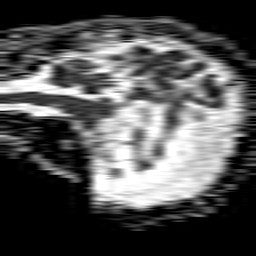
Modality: ADC
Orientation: sagittal
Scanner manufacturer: philips
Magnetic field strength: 1.5 T
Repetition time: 4.6 s
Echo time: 0.08517 s